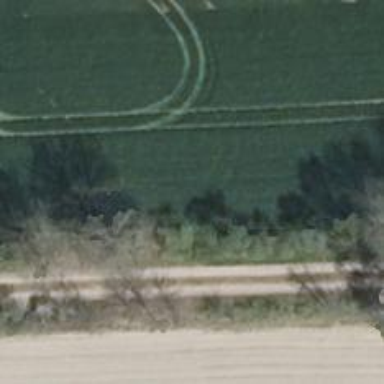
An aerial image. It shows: Row of deciduous broadleaved trees.